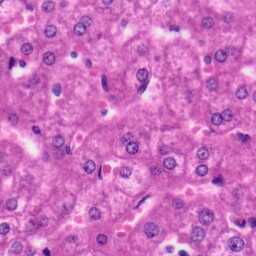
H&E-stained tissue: Liver